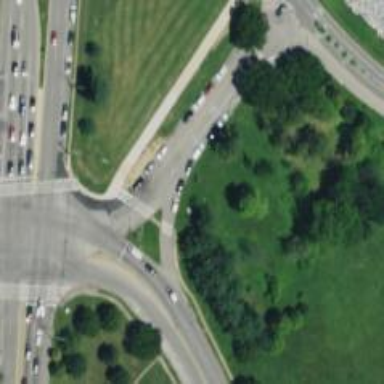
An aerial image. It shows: Traffic island located on footway.